Field crop: tomato
Growth stage: 2
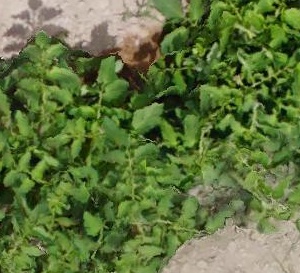
Species: tomato